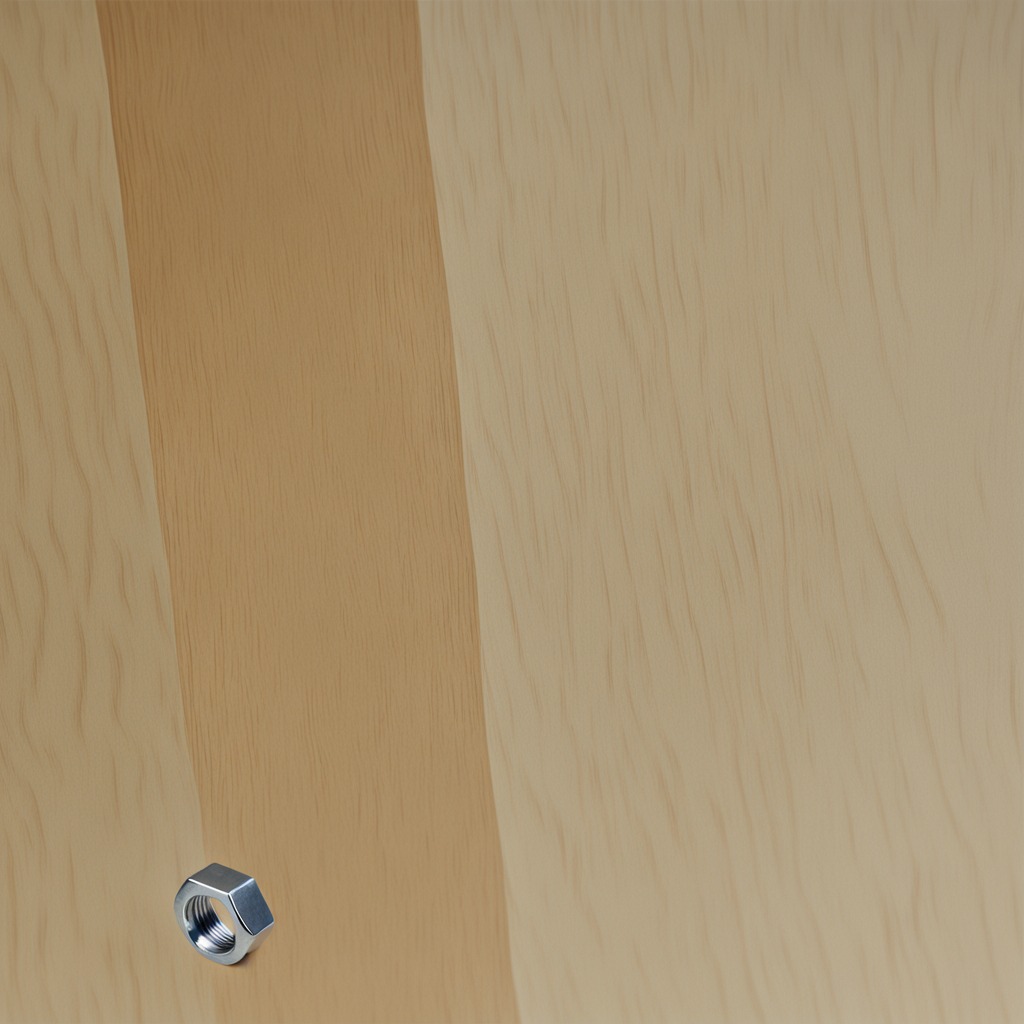
A metal nut is lying on a plywood surface in a paint workshop lit by afternoon window light.